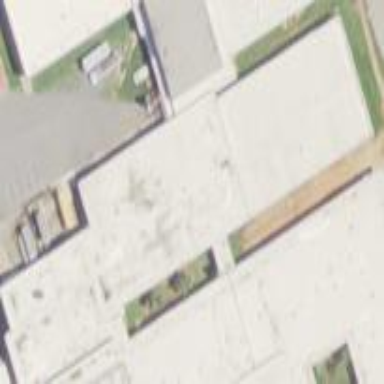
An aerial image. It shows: School building.